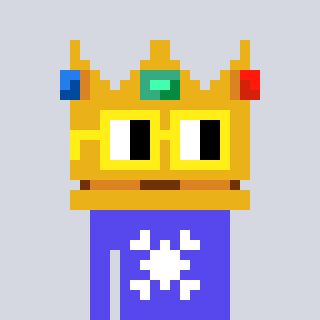
a pixel art character with square yellow glasses, a crown-shaped head and a computerblue-colored body on a cool background